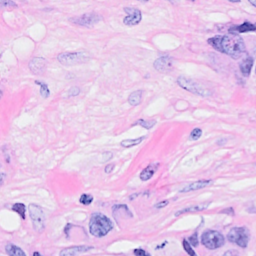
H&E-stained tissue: Breast